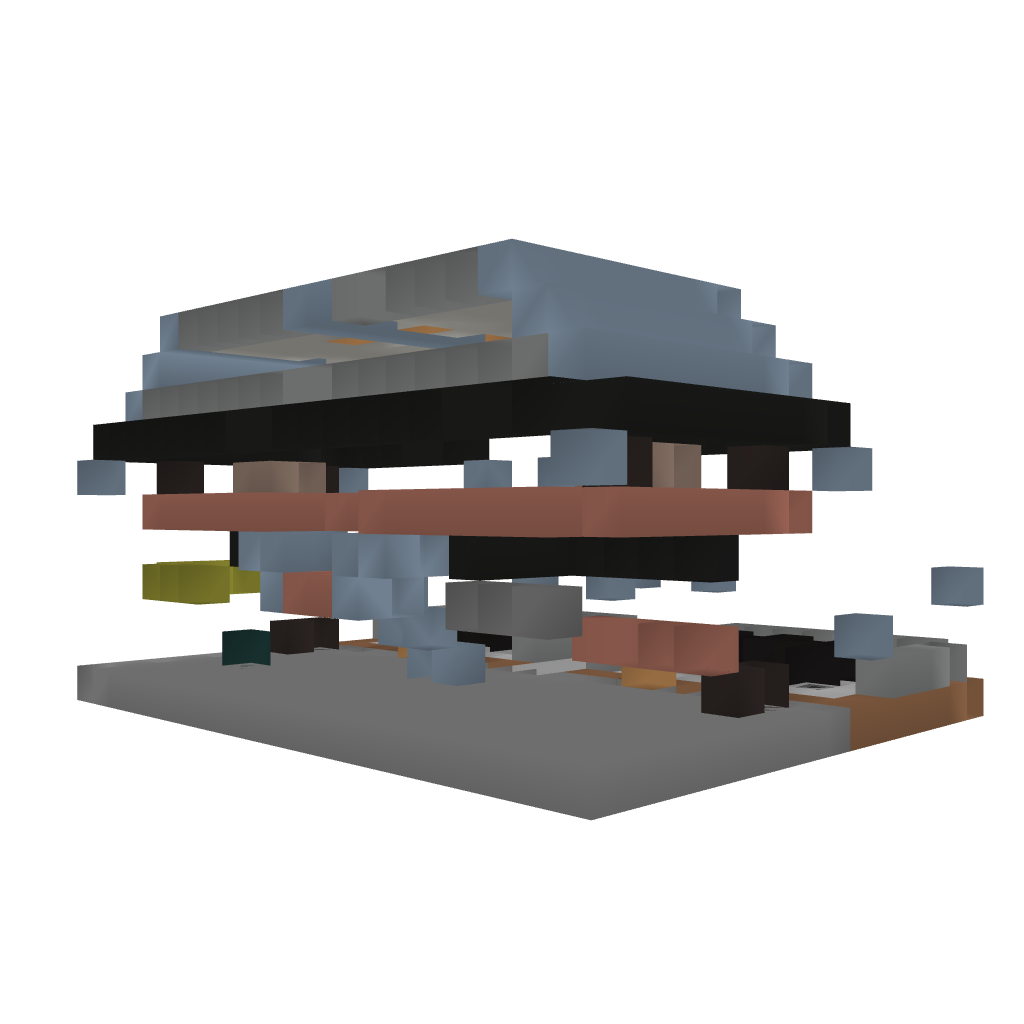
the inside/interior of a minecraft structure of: Small house